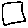
Label: square